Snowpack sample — Loveland Pass, Silver Plume, Colorado, USA (12/14/25, 10:50 AM MST)
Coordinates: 39.664, -105.882
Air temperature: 36 °F
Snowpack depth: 67 cm
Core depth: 10 cm
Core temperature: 50 °F
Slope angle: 6°, slope face: 326°
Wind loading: low
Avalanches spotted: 0
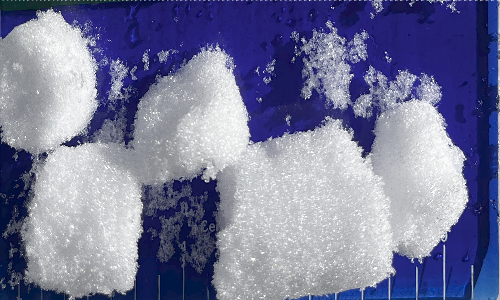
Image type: core
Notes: No avalanches spotted, very late start to the season with minimal snowpack